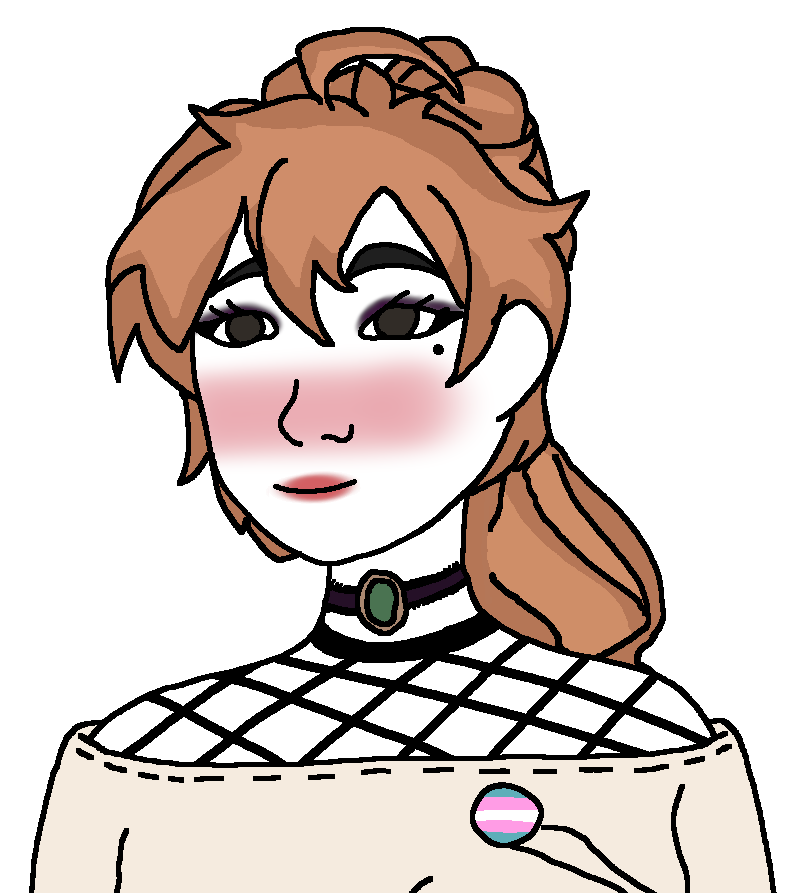
Label: 5_Doomer_Girl